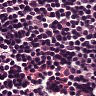
Metastatic tissue present: no